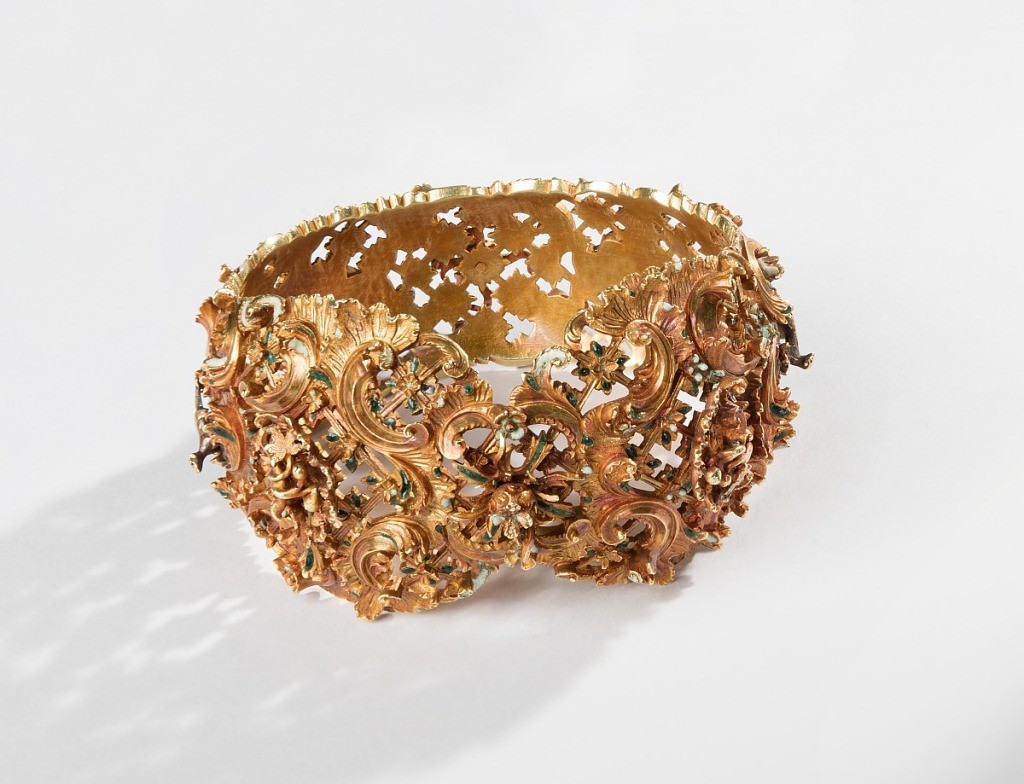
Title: Bracelet
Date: ca. 1850
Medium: Cast, wraught, pierced, chased and partly enameled gold set with emerald chips
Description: Cuff type bracelet, rococo scroll and trellis decoration, the underside with pierced rectangular and quatrefoil bands.